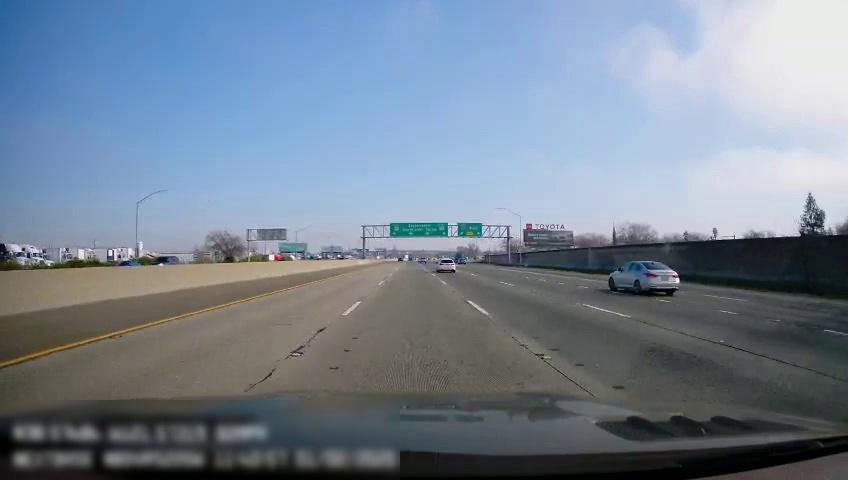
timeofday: Day
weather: Sunny
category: Vehicles | Car
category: Vehicles | SUV
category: Drivable Space
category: Vehicles | Car
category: Vehicles | SUV
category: Lanes | Current Lane
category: Lanes | Current Lane
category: Lanes | Current Lane
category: Lanes | Alternate Lane
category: Lanes | Alternate Lane
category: Lanes | Alternate Lane
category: Traffic | Signs
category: Traffic | Signs
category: Traffic | Signs